Interaction volume radius: 10 \u00c5
Interaction volume height: 20 \u00c5
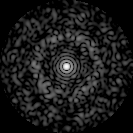
Disorder parameter: 0.813